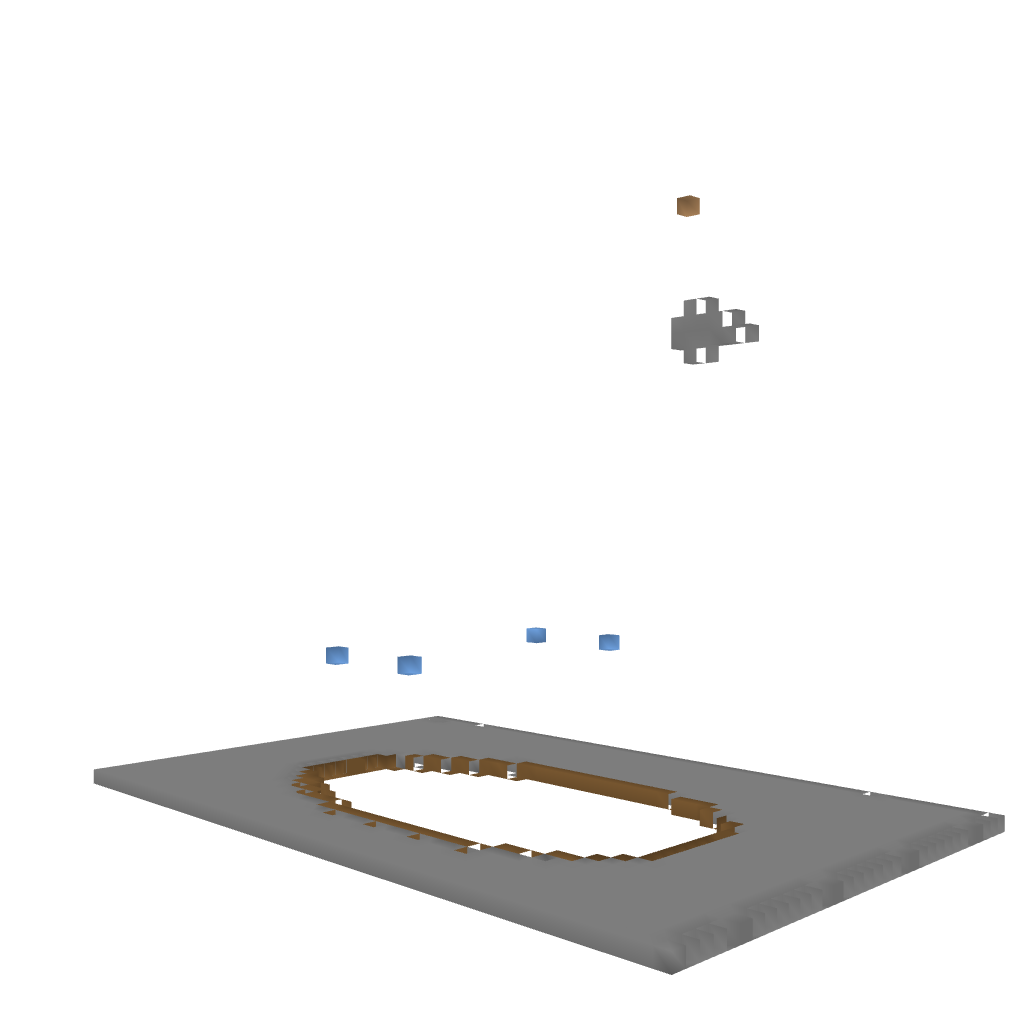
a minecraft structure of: Flushable Toilet - By Cybersneeze bad low quality